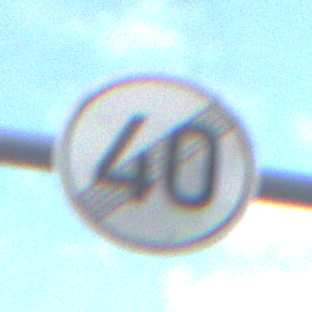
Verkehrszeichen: EndeGeschwindigkeit40
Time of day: MorningAfternoon
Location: Outdoor (Suburban)
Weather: PartlyCloudy
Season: NotSpecified
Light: Natural